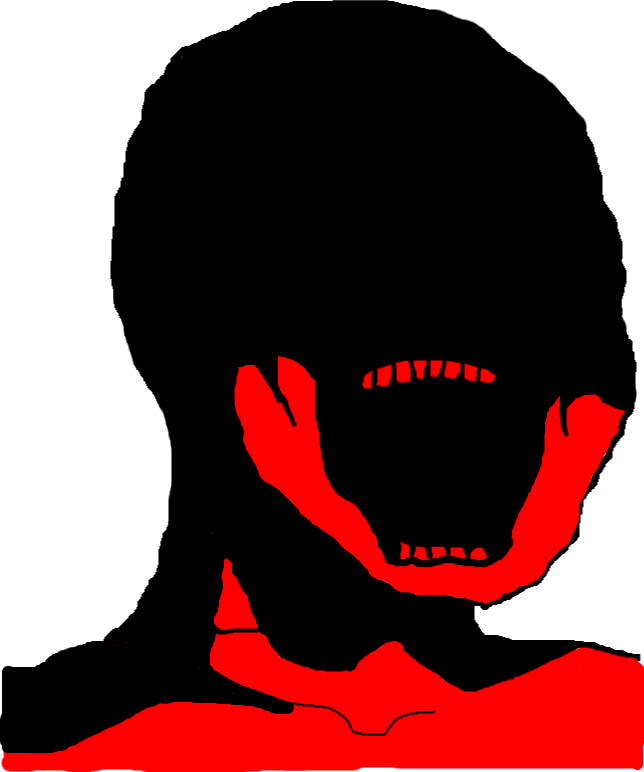
Label: 5_Rage